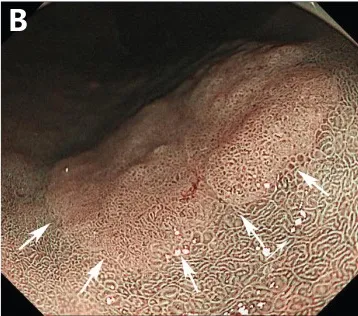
Endoscopic images. NBI showed a defined, slightly faded elevated area within a demarcation line (arrows) (B). M-NBI revealed that the lesion exhibited the vessels within an epithelial circle pattern.
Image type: endoscopy (gi_endoscopy)